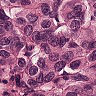
Metastatic tissue present: yes